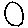
Label: circle